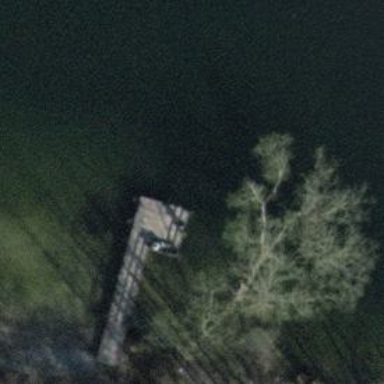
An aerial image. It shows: Brown bench.